Field crop: maize
Growth stage: 1
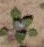
Species: chenopodium